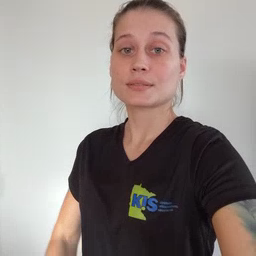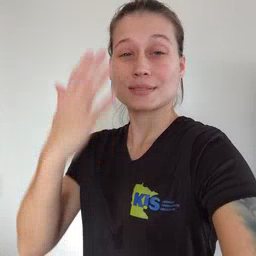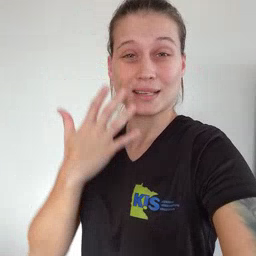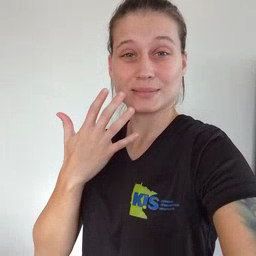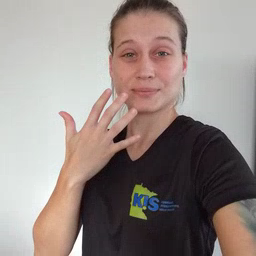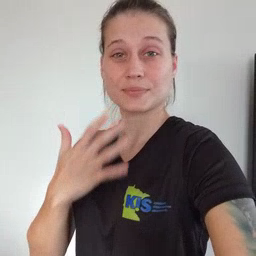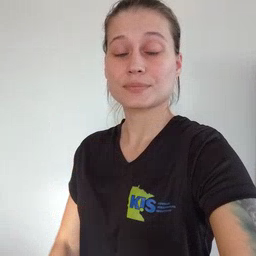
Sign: sad